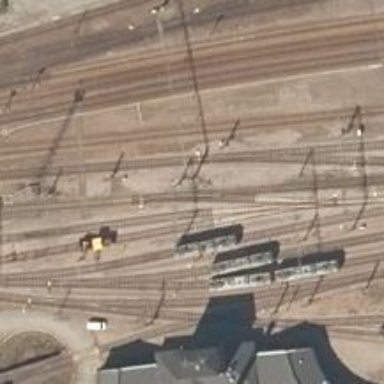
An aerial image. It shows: Continuous railway rail with electrified contact line. It is siding service track.